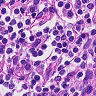
Metastatic tissue present: no